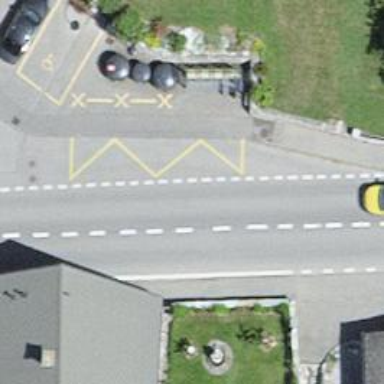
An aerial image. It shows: Bus stop with shelter. It is platform for public transport.